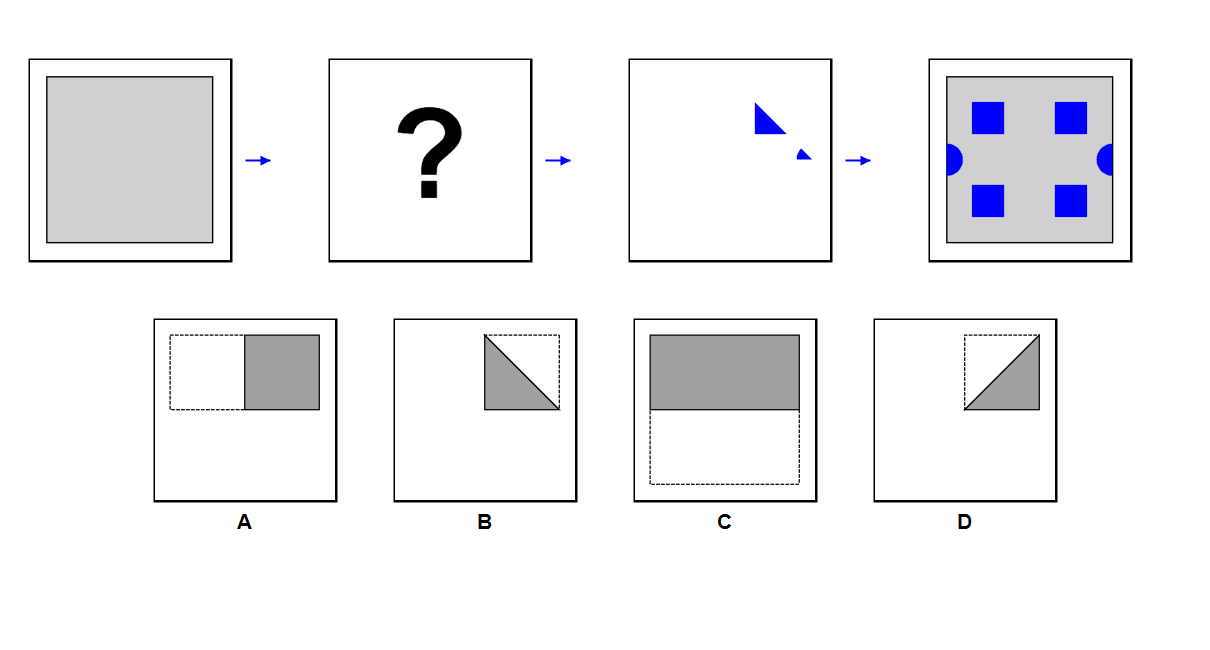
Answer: D